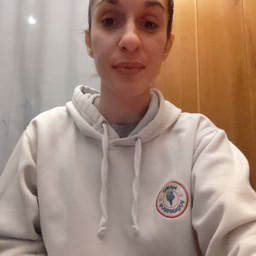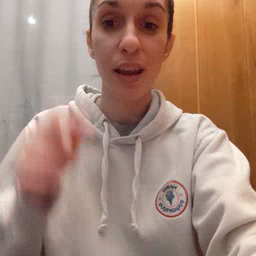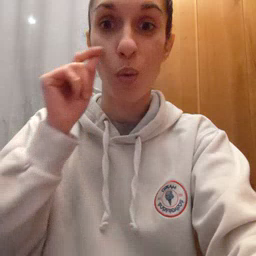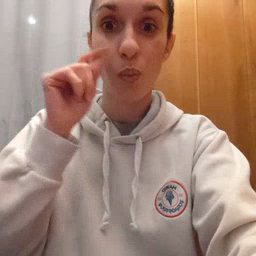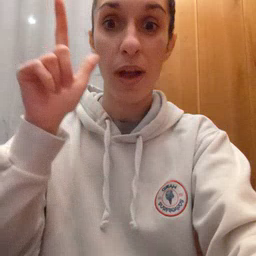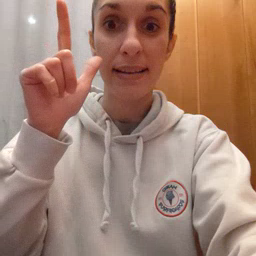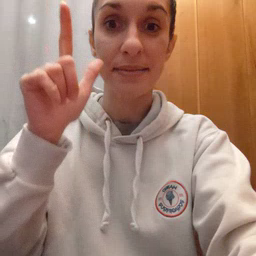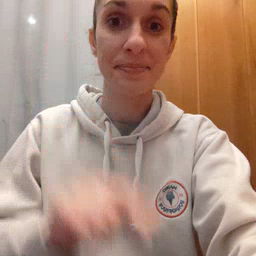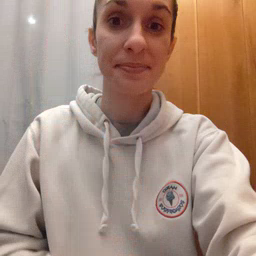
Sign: awake